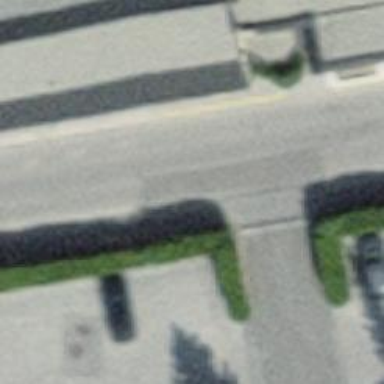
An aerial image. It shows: Hedge acting as barrier.